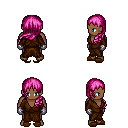
a pixel art fantasy rpg character, male body template, human, dark skin, brown robe, white pants, pink left-swept hairstyle, metal gloves, brown slippers, four views (front, back, left, right), 2x2 character sprite sheet, small pixel art, hard edges, no anti-aliasing